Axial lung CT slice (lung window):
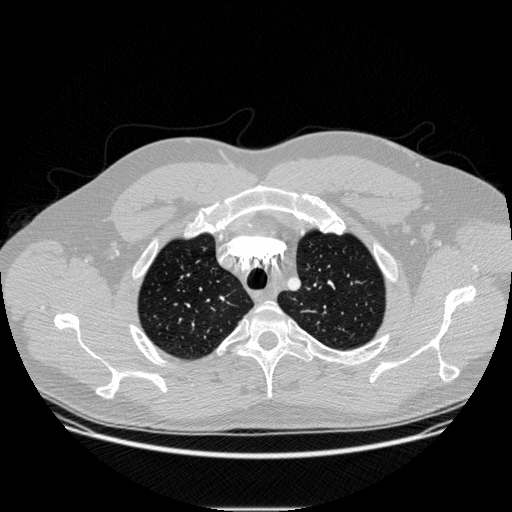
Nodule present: no